Question: Hello Can anyone help me understand how the A* algorithm works on this graph?

I want to find the lowest cost path from 1 to 7.
Here is how I solved the problem:
From 1 -> 7:
'''
{1,2}f = 2+7=9
{1,3}f = 11+0=11
{1,4}f = 1+11=12
'''
EXPAND 2
'''
{1,3}f = 11+0=11
{1,4}f = 1+11=12
{1,2,5}f = (2+3)+5=10
'''
EXPAND 5
'''
{1,3}f = 11+0=11
{1,4}f = 1+11=12
{1,2,5,3}f = (2+3+5)+0=10
{1,2,5,7}f = (2+3+7)+0=12
'''
EXPAND 3
'''
{1,3}f = 11+0=11
{1,4}f = 1+11=12
{1,2,5,7}f = (2+3+7)+0=12
{1,2,5,3,7}f = (2+3+5+1)+0 = 11
{1,2,5,3,6}f = (2+3+5+1)+1=12
'''
So the correct answer is '{1,2,5,3,7}f = (2+3+5+1)+0 = 11'. Am I write?
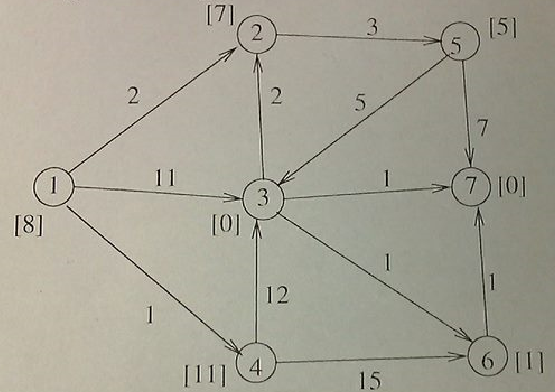
Answer: I'm going to assume that the numbers in the brackets are the estimated distances from a given node to the goal using some heuristic (at first glance they seem to be consistent with an admissible heuristic function). If this is the case, then this is the in the cost equation:
> = +
would be the cost of the path from the source to node . Starting from node 1, we have 3 outgoing edges: 2, 3 and 4.
> = +
= +
= +
Filling in the numbers from your graph we get:
> = 2 + 7 = 9
= 11 + 0 = 11
= 1 + 11 = 12
is the lowest cost, so we choose node 2. The next step isn't very instructive (since we can only go to node 5) except to note that is the actual cost to reach node , that is, the cost of edge 1->2 plus the cost of edge 2->5:
> = 2 + 3 = 5
And from there and will add their edge costs to . Hopefully you see how this is going now and can complete the path.
### Edit:
There is some confusion about he example in <URL>. I'll try to translate between the notation used there and what I've used.
Take as an example the decision to be made in the other question where we have chosen the path from S to A. We must either continue the path to node X or Y. They show:
> {S,A,X} = (1+4)+5=10
{S,A,Y} = (1+7)+8=16
In the notation that I've been using, this is equivalent to:
> = (1+4)+5=10, where = (1+4) and = 5
= (1+7)+8=16, where = (1+7) and = 8
As you can see in both cases, when you are trying to decide what node to select next (X or Y), you have to add the actual cost of reaching that node, g(x), to the estimated cost of going from that node to the goal, h(x).